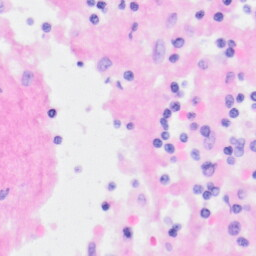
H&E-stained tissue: Kidney